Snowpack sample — Buffalo Mountain, Silverthorne, Colorado, USA (1/25/25, 10:11 AM MST)
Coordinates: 39.6222, -106.1139
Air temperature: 22 °F
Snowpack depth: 110 cm
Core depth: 40 cm
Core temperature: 46.4 °F
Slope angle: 12°, slope face: 102°
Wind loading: high
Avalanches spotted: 0
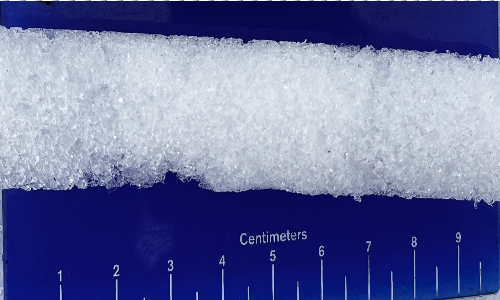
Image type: core
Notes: No avalanches nearby, collected on the outskirts of a fire break 15 meters from the treeline, on way to Buffalo and Red Mountain